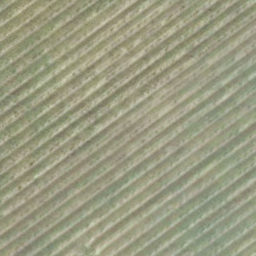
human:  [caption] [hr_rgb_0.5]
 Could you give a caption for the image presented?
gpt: There is a piece of farmland .

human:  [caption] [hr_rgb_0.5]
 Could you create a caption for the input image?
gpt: It is a piece of farmland .

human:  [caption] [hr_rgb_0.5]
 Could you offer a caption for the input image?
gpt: There is a piece of cropland .

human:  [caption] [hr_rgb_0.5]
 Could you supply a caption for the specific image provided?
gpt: It is a piece of cropland .

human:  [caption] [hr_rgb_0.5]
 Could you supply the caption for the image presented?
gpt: Here is a piece of farmland .